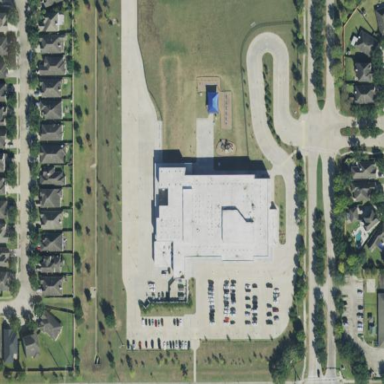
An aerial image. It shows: School building.